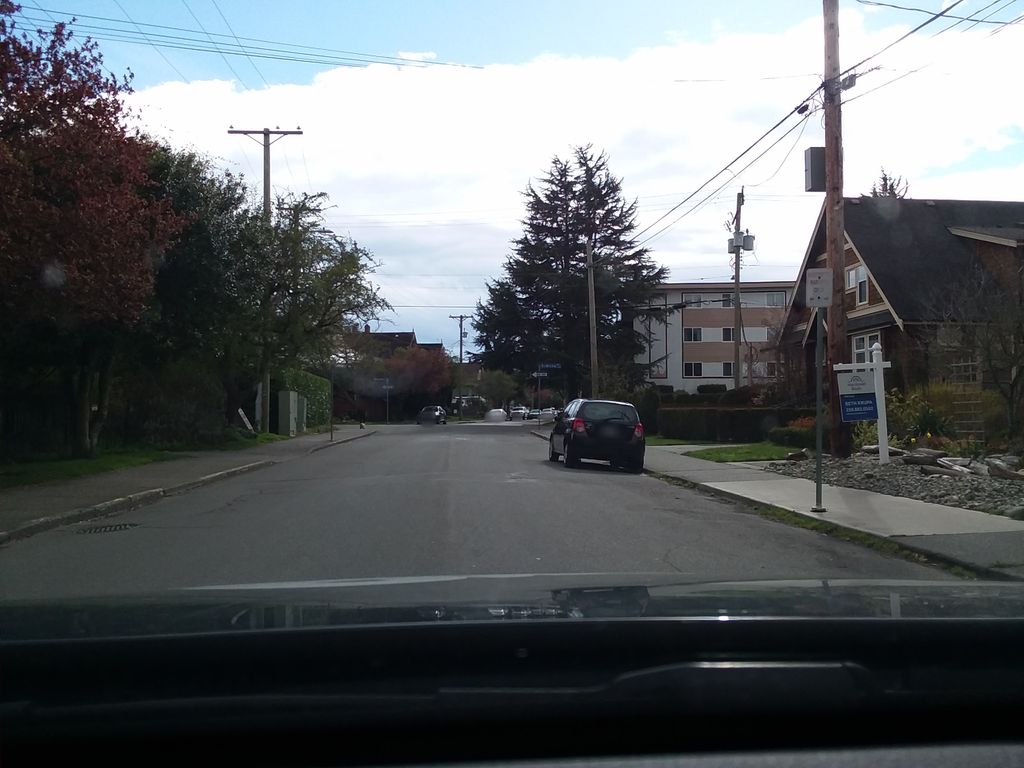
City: victoria